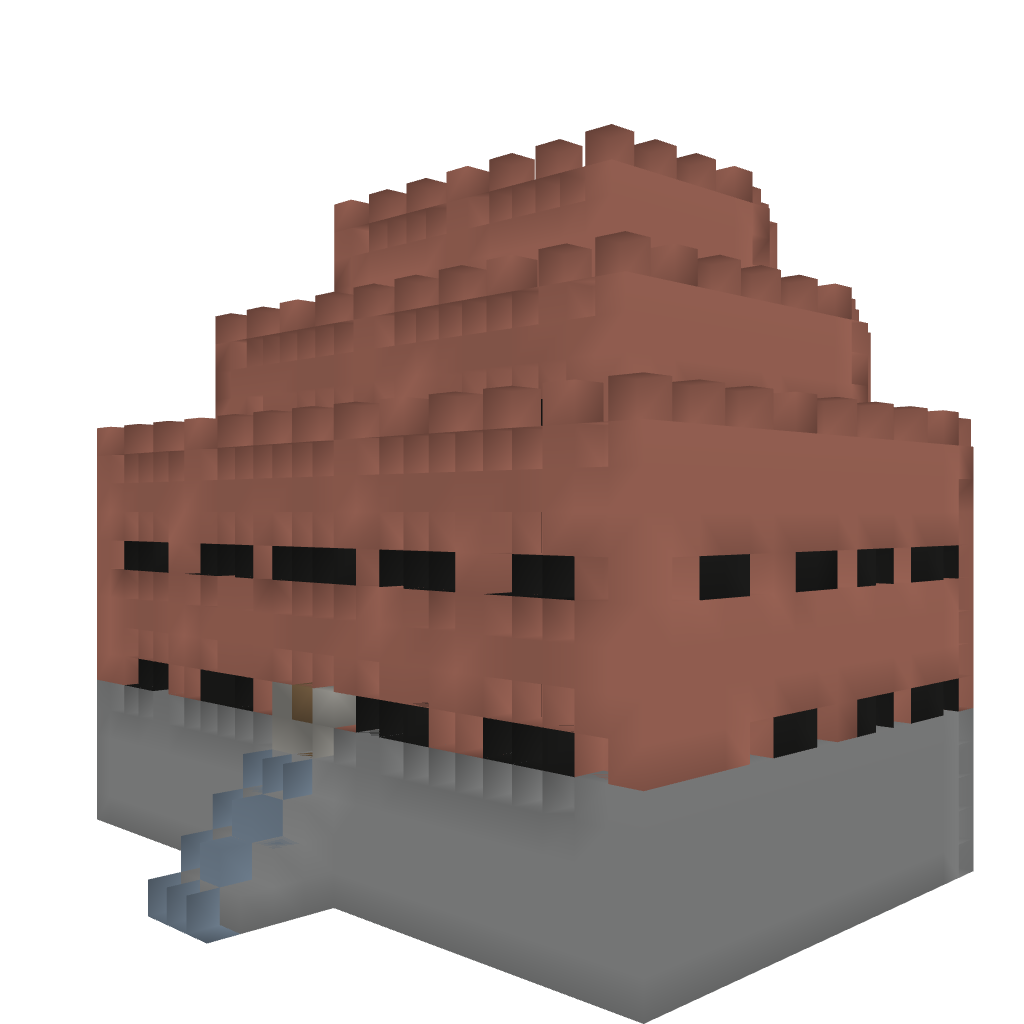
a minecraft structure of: Brick Fortress